Field crop: maize
Growth stage: 1
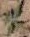
Species: atriplex